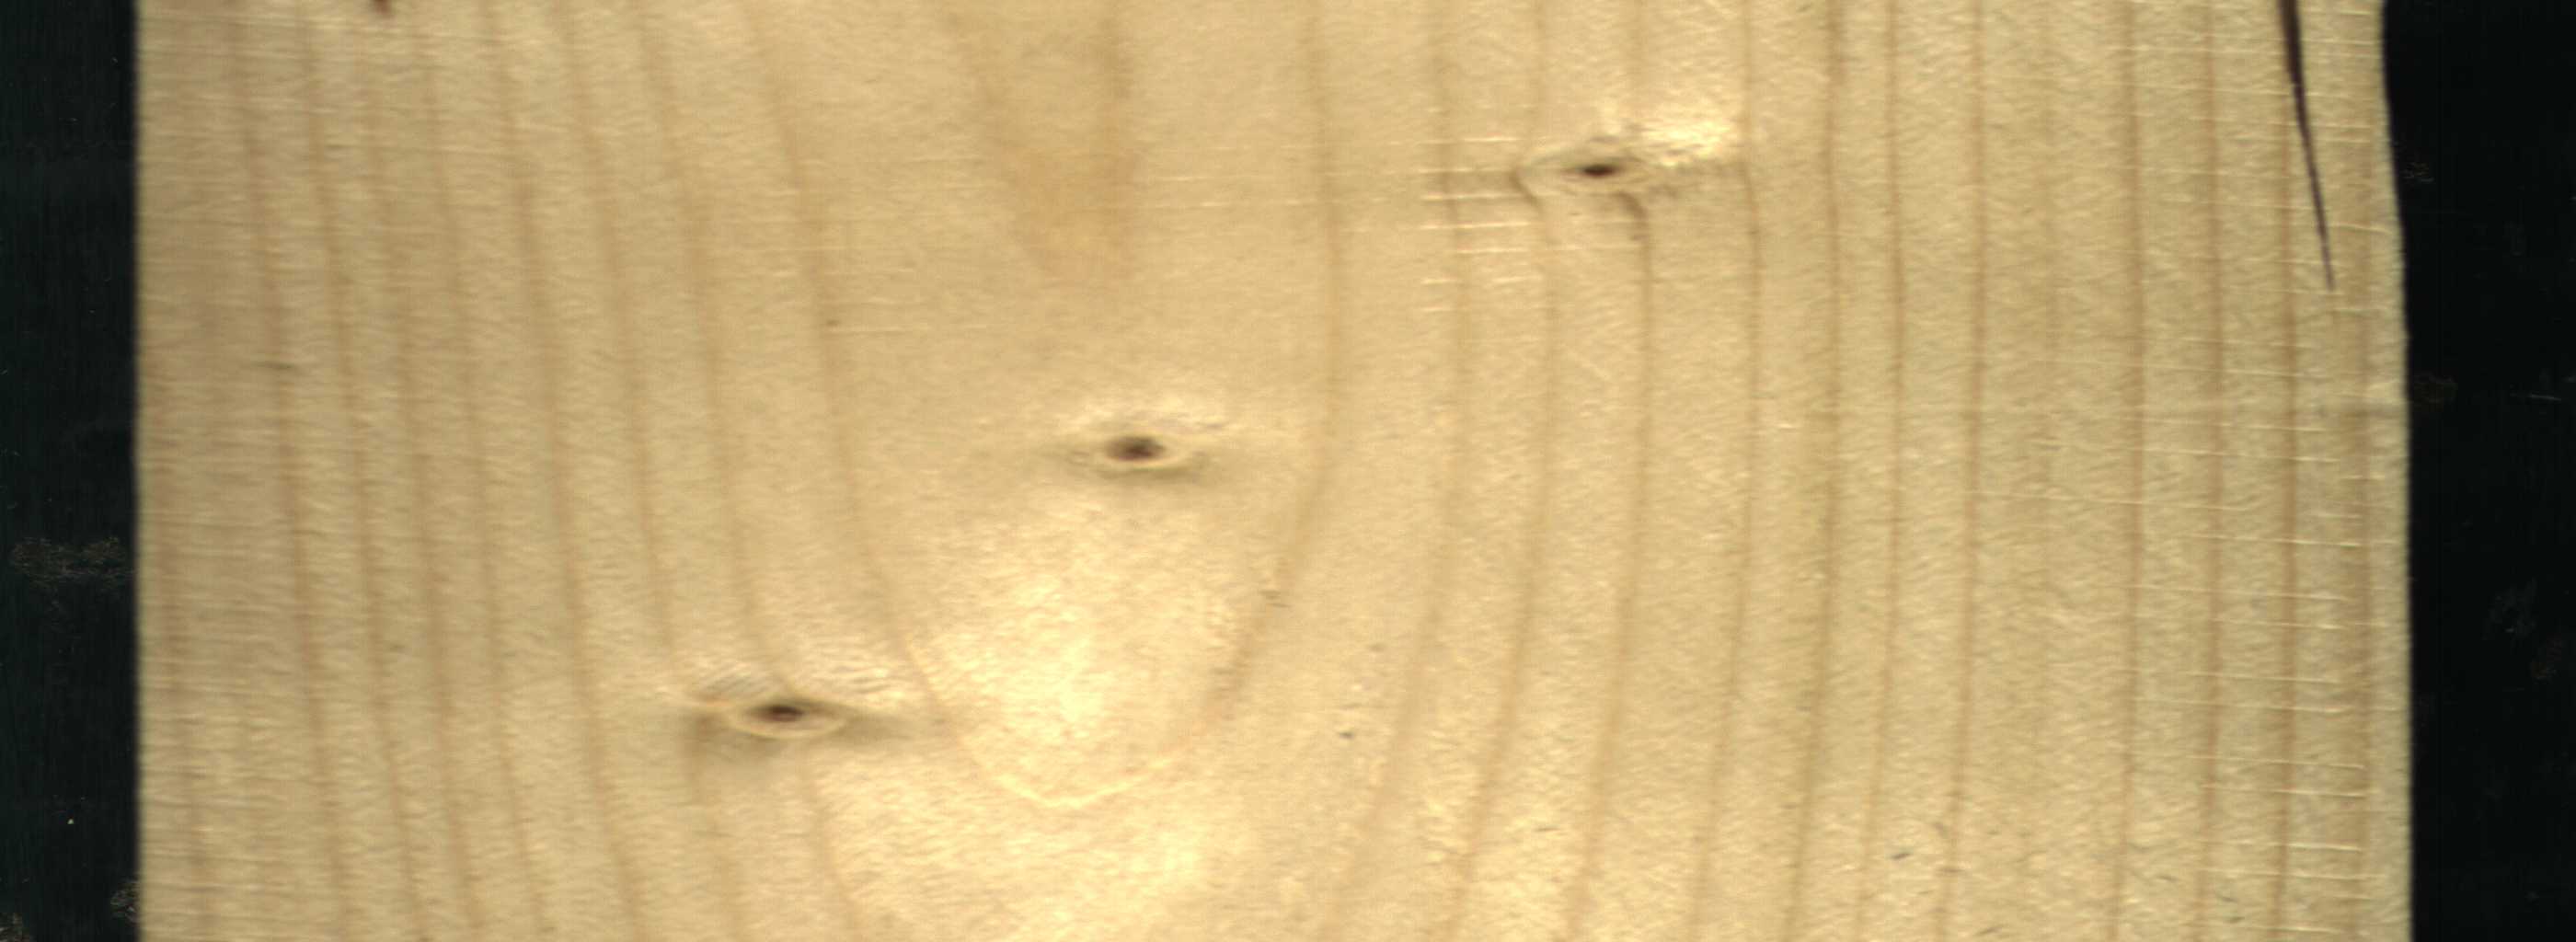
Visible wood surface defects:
Crack
Live_Knot
Live_Knot
Live_Knot